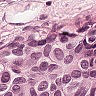
Metastatic tissue present: yes